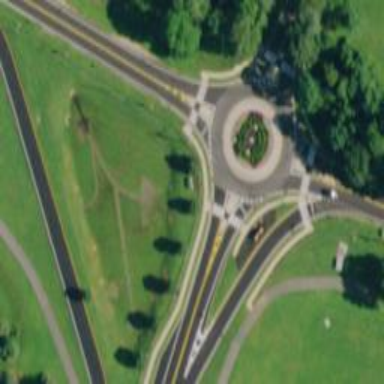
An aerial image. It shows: Primary highway intersecting roundabout.